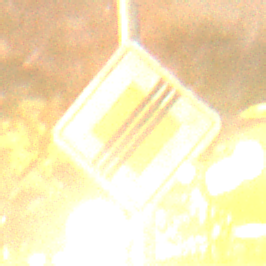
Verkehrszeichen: EndeVorfahrtsstrasse
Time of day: Night
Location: Outdoor (Suburban)
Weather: Clear
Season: NotSpecified
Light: Artificial